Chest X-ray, PA view. Patient: 53 years old, sex F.
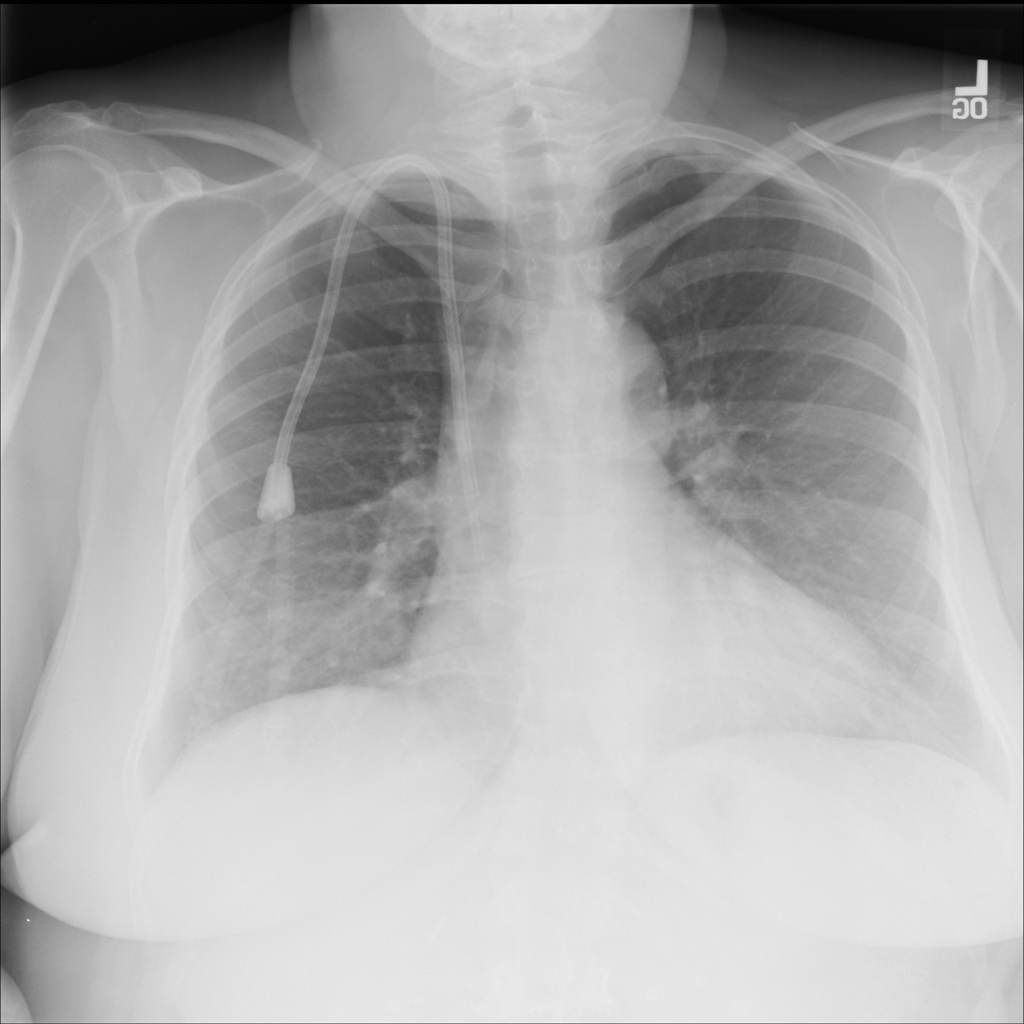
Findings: No Finding